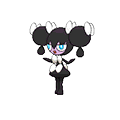
Pok\u00e9mon: gothorita